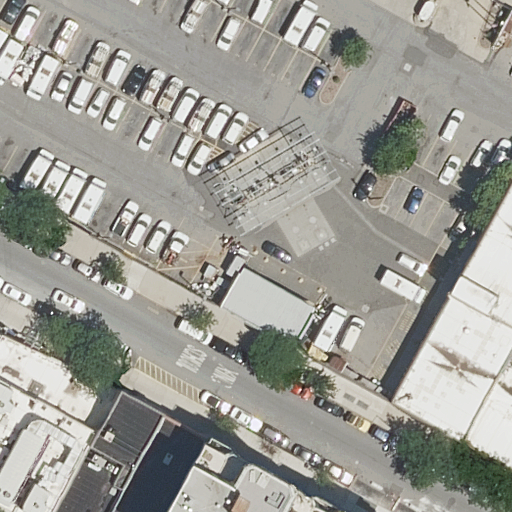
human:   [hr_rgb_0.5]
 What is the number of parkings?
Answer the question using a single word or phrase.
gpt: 1

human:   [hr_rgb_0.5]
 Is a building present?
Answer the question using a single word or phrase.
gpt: yes

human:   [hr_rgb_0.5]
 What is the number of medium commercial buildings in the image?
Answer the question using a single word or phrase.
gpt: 0

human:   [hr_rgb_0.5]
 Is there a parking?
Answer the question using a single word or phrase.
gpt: yes

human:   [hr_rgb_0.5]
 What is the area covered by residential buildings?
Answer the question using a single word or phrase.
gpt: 4051m2

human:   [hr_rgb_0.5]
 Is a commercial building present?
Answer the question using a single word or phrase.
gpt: no

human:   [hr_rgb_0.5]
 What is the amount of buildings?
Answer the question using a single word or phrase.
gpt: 6

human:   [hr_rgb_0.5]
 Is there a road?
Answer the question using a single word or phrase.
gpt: yes

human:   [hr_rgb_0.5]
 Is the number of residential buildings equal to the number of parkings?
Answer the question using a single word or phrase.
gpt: no

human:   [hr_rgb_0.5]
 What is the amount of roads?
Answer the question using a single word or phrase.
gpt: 4

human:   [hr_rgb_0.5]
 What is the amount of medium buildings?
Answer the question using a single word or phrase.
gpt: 3

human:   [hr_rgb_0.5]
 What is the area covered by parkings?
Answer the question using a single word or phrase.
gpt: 996m2

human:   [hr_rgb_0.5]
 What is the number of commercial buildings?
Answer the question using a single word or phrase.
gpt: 0

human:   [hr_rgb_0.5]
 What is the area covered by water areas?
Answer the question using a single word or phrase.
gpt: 0m2

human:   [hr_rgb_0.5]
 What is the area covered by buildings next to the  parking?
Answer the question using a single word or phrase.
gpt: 4051m2

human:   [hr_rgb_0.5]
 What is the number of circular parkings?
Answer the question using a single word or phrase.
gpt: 0

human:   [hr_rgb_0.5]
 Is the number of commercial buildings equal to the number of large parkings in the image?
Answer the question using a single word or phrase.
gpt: no

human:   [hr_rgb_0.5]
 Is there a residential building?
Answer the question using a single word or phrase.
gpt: yes

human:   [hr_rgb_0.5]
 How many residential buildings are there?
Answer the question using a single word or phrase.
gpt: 6

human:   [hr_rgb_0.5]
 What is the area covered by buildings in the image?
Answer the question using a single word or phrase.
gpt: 4051m2

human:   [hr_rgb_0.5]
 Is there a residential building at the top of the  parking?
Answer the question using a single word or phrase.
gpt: no

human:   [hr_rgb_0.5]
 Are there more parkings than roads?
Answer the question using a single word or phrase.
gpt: no

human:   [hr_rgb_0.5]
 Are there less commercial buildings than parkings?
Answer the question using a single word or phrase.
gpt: yes

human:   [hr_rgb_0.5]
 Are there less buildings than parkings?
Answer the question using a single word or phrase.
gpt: no

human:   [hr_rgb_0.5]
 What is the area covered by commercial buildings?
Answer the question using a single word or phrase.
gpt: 0m2

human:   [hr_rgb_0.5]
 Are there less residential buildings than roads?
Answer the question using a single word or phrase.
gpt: no

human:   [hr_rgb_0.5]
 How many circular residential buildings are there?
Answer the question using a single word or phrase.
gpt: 0

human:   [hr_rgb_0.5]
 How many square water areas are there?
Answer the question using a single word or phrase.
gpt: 0

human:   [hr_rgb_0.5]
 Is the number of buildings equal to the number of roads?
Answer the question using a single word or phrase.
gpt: no

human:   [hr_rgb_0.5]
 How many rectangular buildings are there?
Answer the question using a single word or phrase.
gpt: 4

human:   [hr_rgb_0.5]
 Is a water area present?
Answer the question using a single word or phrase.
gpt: no

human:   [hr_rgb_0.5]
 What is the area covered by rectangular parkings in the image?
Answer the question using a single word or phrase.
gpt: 996m2

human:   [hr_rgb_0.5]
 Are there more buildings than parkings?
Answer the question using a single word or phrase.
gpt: yes

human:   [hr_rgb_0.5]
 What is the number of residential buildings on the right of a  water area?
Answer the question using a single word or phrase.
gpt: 0

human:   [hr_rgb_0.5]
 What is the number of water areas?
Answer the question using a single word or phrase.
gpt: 0

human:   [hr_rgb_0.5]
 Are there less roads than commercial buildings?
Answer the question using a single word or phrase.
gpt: no

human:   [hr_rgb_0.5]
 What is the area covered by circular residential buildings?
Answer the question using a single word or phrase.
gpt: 0m2

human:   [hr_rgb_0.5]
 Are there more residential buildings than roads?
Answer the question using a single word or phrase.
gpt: yes

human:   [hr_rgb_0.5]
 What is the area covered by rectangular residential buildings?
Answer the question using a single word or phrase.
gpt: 767m2

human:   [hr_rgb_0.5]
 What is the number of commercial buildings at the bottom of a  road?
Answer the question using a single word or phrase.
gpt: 0

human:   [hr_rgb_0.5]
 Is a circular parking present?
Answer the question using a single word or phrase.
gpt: no

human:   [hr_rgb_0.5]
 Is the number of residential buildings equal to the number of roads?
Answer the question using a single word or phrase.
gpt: no

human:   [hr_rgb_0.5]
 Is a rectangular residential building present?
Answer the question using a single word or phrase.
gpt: yes

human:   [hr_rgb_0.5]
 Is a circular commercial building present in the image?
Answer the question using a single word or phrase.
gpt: no

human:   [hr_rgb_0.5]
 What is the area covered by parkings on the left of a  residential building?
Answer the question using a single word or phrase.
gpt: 996m2

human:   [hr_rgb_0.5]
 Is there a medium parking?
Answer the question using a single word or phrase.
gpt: no

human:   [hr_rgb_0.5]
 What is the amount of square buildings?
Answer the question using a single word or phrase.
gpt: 0

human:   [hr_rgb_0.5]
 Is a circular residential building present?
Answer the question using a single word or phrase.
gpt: no

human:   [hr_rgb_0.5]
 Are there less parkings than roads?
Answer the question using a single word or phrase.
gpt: yes

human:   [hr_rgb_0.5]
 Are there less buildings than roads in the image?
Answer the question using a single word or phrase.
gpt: no

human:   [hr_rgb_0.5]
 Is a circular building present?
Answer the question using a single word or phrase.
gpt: no

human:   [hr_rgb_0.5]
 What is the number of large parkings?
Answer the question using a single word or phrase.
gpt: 1

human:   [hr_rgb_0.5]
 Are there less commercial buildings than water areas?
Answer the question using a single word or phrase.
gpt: no

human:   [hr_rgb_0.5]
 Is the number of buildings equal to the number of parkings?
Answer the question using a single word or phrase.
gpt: no

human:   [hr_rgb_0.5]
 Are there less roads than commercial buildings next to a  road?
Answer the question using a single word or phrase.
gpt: no

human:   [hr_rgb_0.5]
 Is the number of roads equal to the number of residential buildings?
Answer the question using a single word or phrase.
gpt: no

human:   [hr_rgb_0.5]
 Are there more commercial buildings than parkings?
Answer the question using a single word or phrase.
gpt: no

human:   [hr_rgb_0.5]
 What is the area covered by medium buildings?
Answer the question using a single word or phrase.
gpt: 673m2

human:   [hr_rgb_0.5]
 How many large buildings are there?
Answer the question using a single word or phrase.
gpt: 2

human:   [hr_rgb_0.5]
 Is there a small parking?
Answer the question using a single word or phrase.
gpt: no

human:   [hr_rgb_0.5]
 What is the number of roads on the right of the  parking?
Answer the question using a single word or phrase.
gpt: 4

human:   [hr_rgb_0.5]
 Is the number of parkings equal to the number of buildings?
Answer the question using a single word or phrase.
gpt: no

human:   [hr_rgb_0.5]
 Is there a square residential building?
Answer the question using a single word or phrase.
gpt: no

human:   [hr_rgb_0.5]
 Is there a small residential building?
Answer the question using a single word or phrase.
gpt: yes